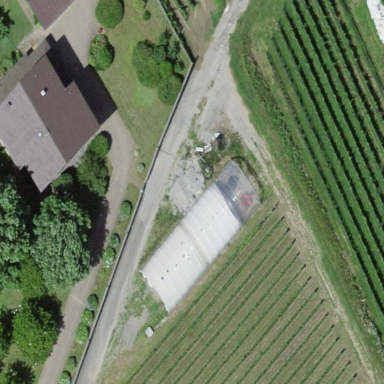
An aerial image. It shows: Greenhouse.